Field crop: maize
Growth stage: 1
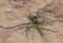
Species: salsola